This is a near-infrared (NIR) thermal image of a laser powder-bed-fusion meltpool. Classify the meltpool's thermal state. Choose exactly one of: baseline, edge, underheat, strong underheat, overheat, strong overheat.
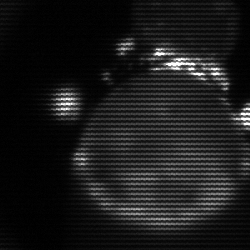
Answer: edge